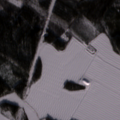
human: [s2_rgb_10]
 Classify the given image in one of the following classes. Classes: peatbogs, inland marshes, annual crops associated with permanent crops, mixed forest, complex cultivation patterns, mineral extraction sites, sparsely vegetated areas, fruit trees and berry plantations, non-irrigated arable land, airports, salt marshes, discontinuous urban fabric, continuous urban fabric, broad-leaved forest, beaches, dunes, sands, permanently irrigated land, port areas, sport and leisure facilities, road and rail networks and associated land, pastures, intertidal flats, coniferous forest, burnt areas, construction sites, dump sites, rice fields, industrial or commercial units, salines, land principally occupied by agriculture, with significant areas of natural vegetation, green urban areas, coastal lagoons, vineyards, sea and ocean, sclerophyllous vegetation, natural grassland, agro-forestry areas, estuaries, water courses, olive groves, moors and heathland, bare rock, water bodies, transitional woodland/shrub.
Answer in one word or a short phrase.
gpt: land principally occupied by agriculture, with significant areas of natural vegetation, mixed forest, transitional woodland/shrub, peatbogs